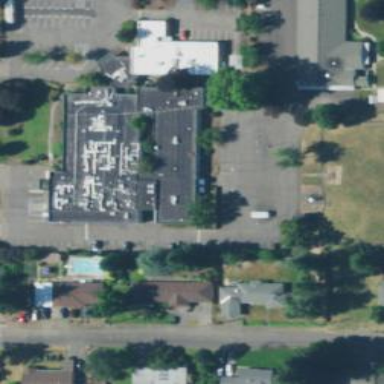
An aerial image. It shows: Healthcare facility identified as hospital.